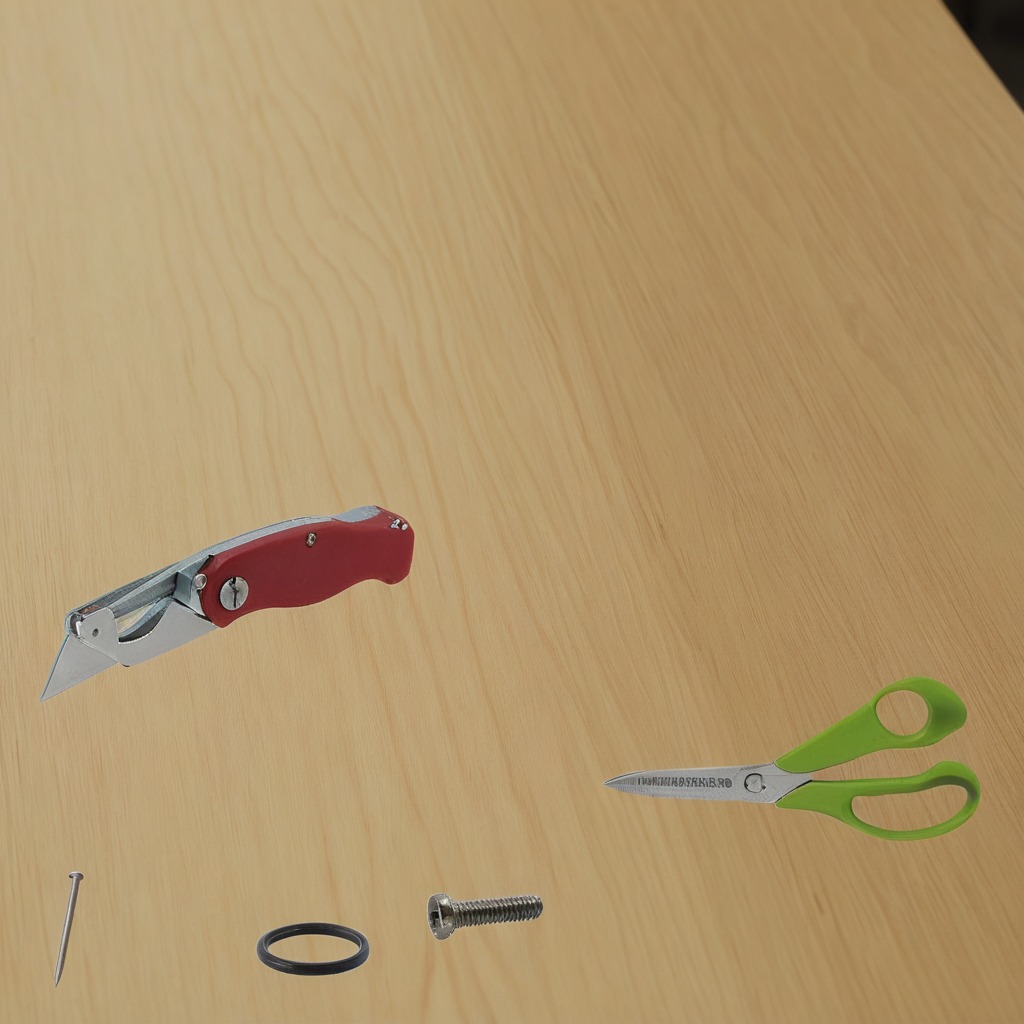
A rubber Oring, a utility knife, a metal machine screw, an iron nail, and a pair of scissors are lying on the plywood surface.